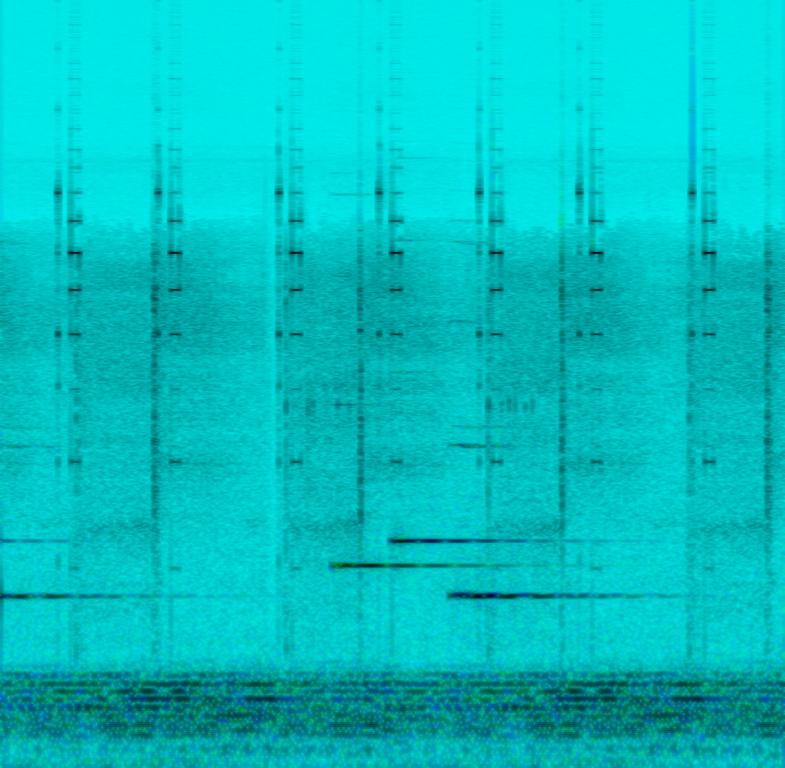
This composition is full of atmospheric sounds, machine beeping; bell/mallet sounds playing a melody with a lot of reverb. Pad/drone sounds playing a constant sound in the background. This composition may be playing in an obscure movie scene.